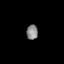
Tissue: lung
Cell type: Epithelial cells
Senescence score: 0.2205
Nuclear area (px): 162
Mean DAPI intensity: 137.728